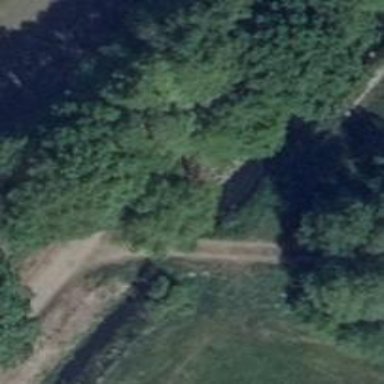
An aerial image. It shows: Culvert tunnel.